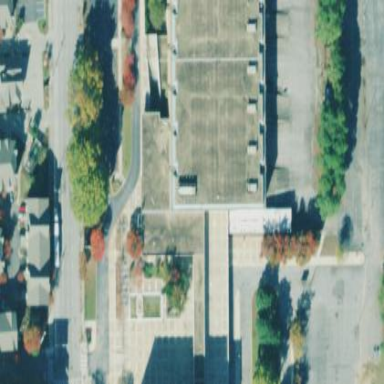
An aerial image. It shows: Museum building.